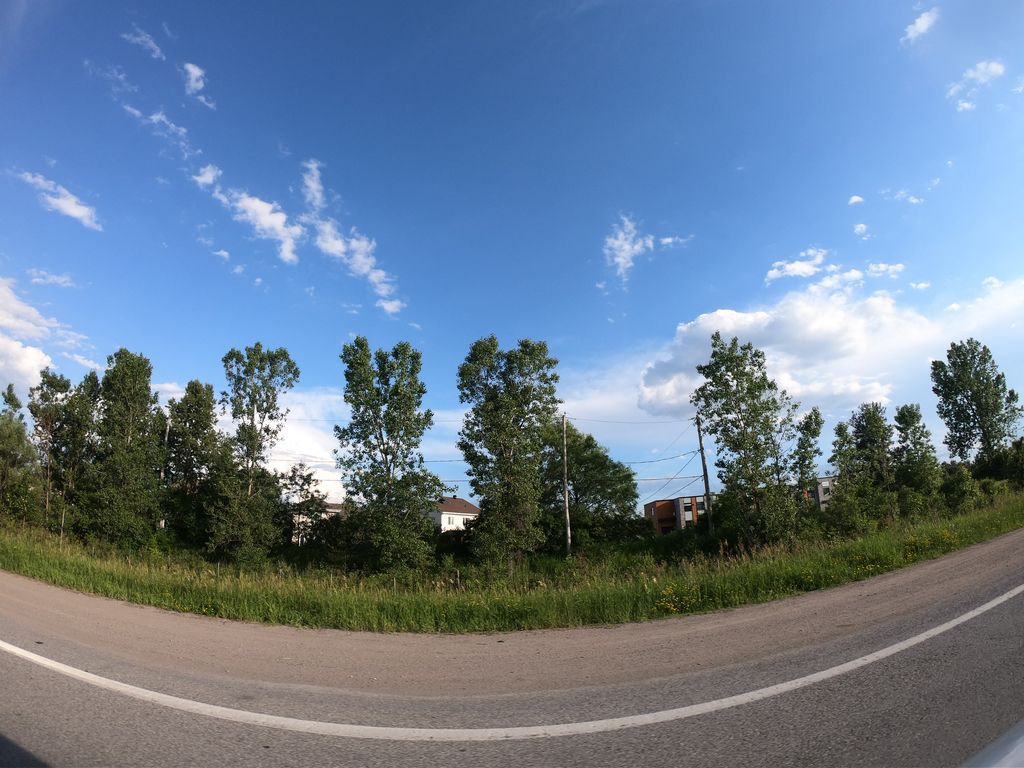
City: ottawa-gatineau